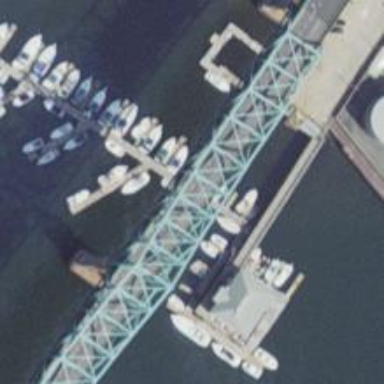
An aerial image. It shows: Man-made pier.